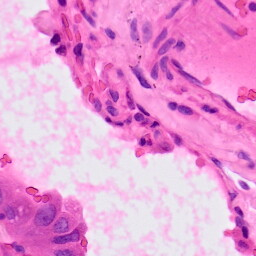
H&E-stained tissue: Lung